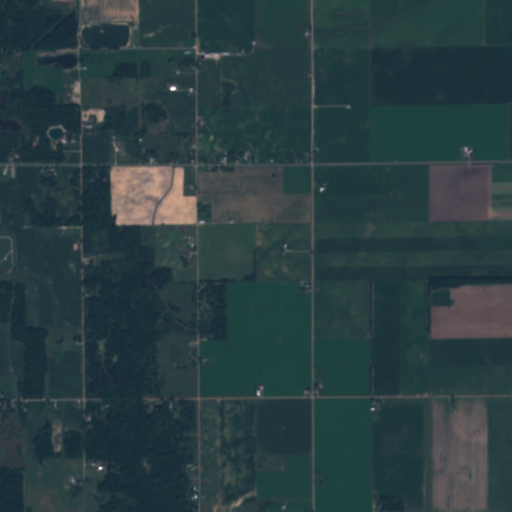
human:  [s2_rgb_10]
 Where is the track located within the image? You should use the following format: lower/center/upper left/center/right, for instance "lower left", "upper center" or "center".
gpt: There is no track in the image.